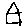
Label: house